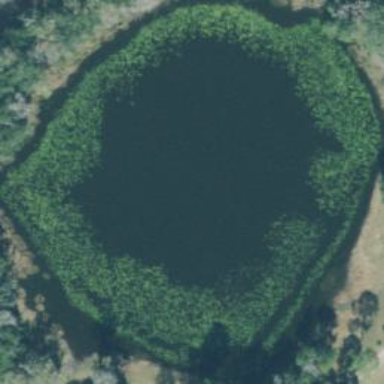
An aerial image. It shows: Pond with natural water.